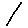
Label: line